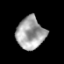
Tissue: prostate
Cell type: T cells
Senescence score: 0.2827
Nuclear area (px): 879
Mean DAPI intensity: 164.265